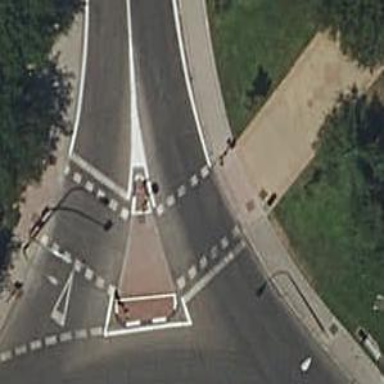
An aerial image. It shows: Traffic signals at road crossing.